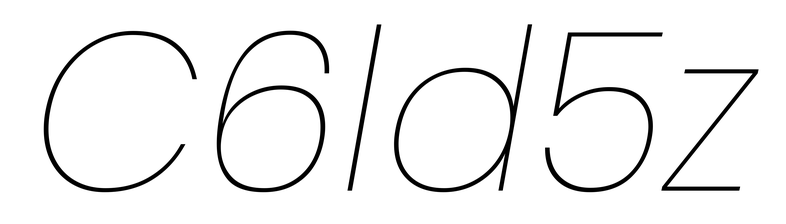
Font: Poppins-ThinItalic